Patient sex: M
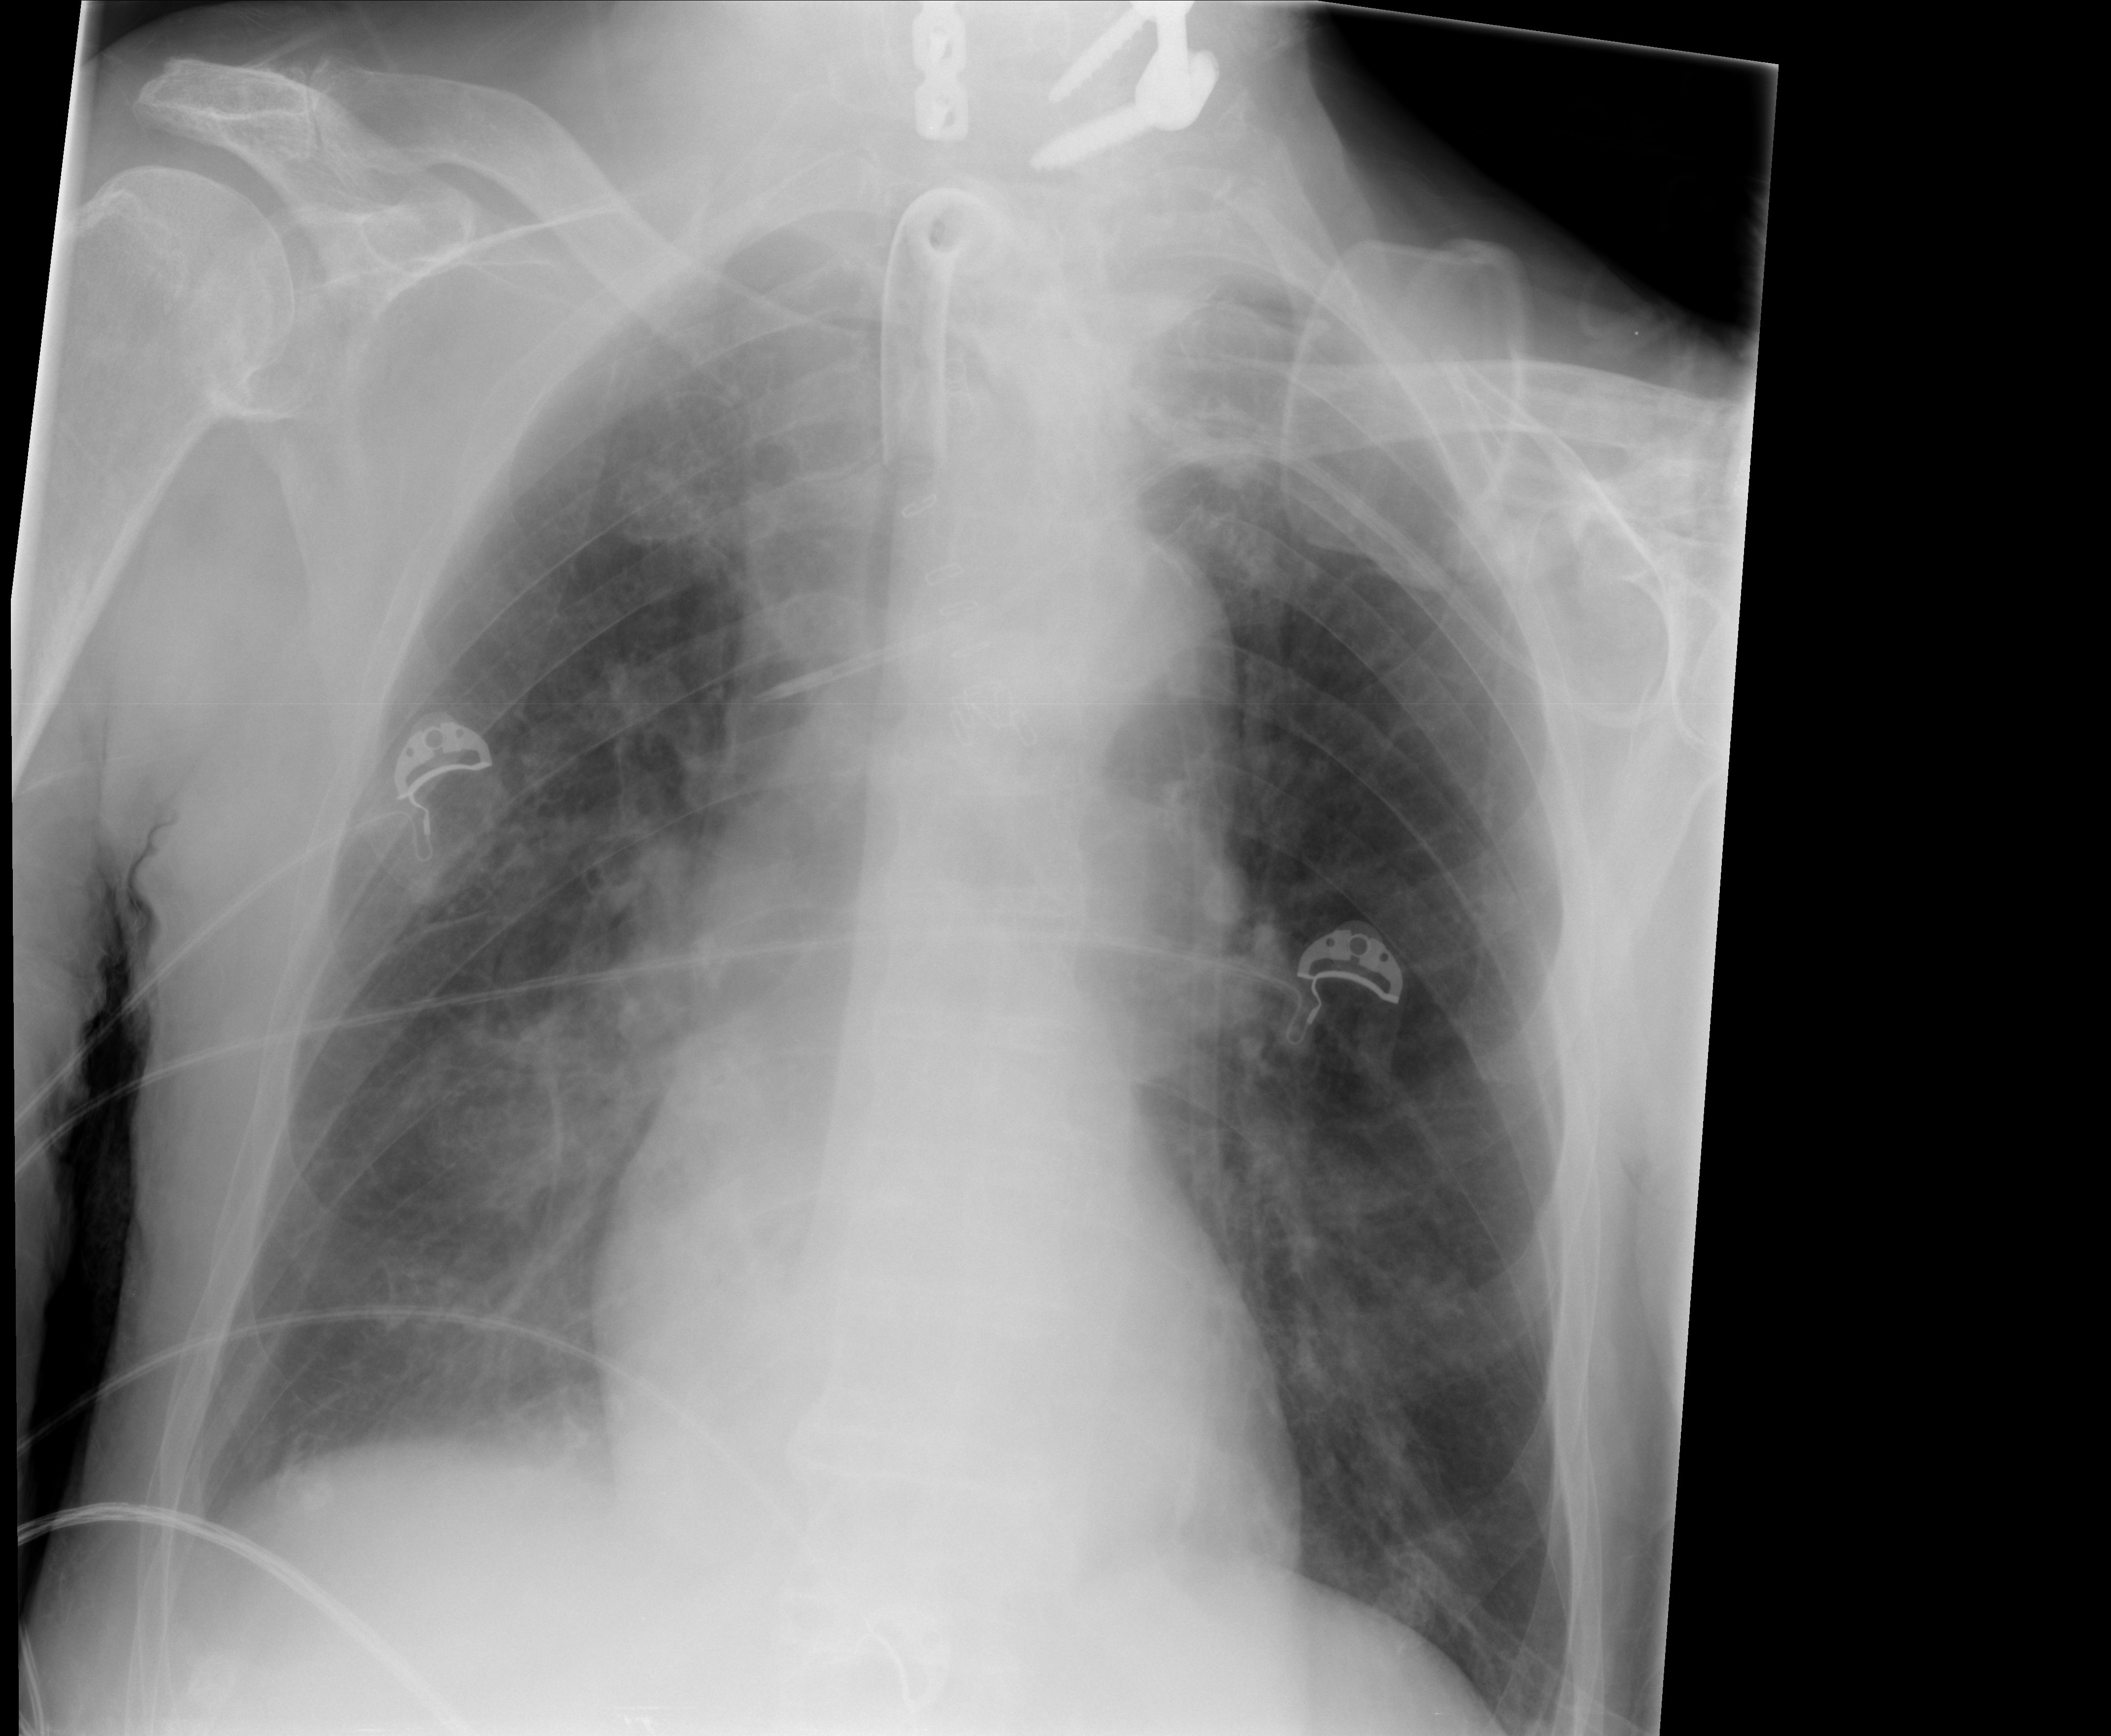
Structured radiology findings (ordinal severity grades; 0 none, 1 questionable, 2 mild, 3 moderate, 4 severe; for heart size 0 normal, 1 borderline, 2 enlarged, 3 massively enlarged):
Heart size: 0
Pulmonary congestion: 0
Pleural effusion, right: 2
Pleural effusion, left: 0
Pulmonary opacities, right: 2
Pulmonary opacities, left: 0
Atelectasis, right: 2
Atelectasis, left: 0